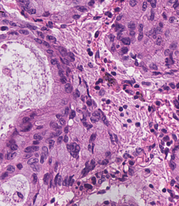
Tumor epithelial tissue: yes
Tumor-associated stroma tissue: yes
Normal tissue: no